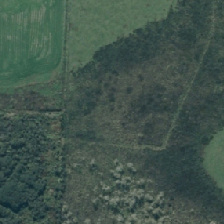
Land cover: herbaceous_freshwater_vege